Question: I have a customized EditText, which need to do customized "paste".
I overrode onTextContextMenuItem(int id) to handle "paste" requested by selecting context menu.
'''
@Override
public boolean onTextContextMenuItem(int id) {
switch(id){
case android.R.id.paste:
doMyPaste();
return true;
}
}
'''
This works in Android before 3.0.
In 3.0, however, there is a small "paste" widget near the cursor widget if it's long-pressed, or the cursor is tapped.

When user do "paste" from this widget, the 'onTextContextMenuItem(int id)' won't be invoked. As a result, I can't do the customized paste.
Do any one knows what that small "paste" widget is? Which method should I overrode to do a my own "paste"?
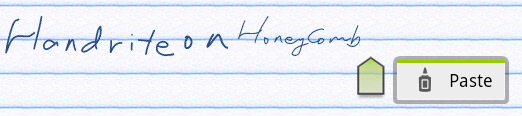
Answer: To cover all bases, this has to be API-specific, so you must commit to doing it two different ways anyway.
For new APIs, the new 'android.content.ClipboardManager' interface provides everything you need to transfer any MIME type you want.
For old APIs, you must be tricksy if you expect to play with the old 'android.text.ClipboardManager'. Just base-64 encode the data of your Image (or whatever) and send that as text. On the receiving side, just reverse the process.
You can even "auto-detect" by determining whether you have 'android.text.ClipboardManager' or 'android.content.ClipboardManager' and act accordingly!
Also, your handler method should be returning 'super.onTextContextMenuItem(id)' if you don't process anything. Maybe an editing artifact?
As far as the Paste Widget, that's not present in old APIs, or may be present on certain OEM UIs, and you are probably left with implementing that yourself, or using a degraded method of interaction. Once you put text on the clipboard, the Paste command shows up in the "normal" context menus.